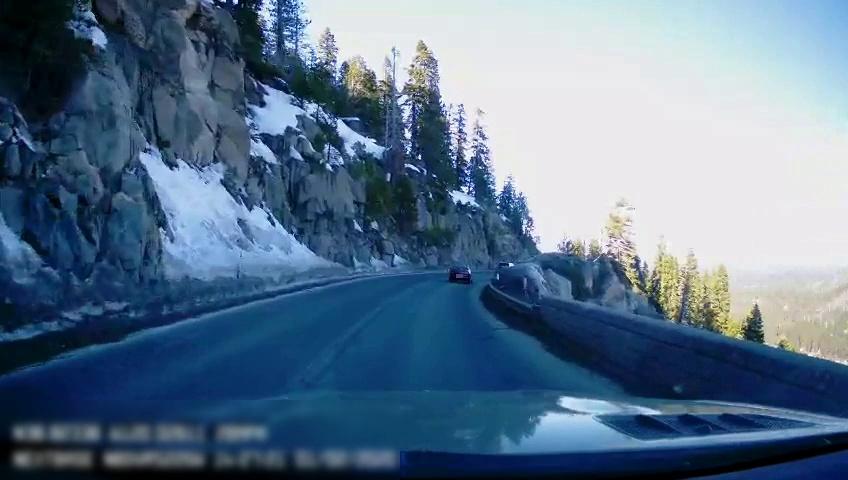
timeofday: Day
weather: Sunny
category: Drivable Space
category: Vehicles | SUV
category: Vehicles | Car
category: Lanes | Opposite Lane
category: Lanes | Opposite Lane
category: Lanes | Current Lane